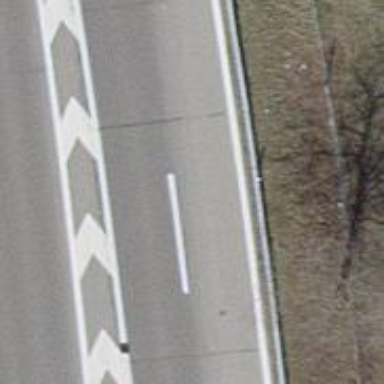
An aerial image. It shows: Asphalt motorway link.